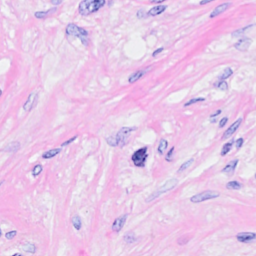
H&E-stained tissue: Breast